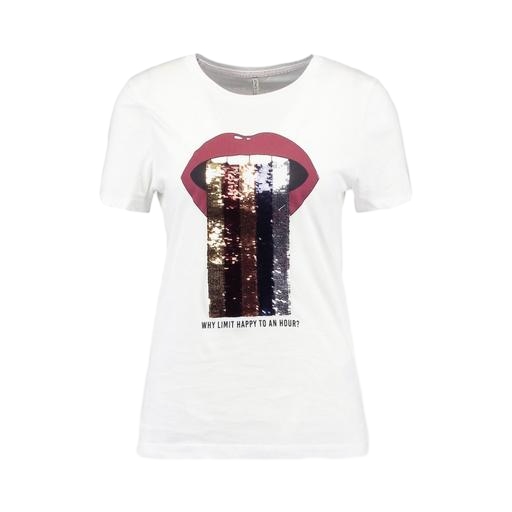
white graphic t-shirt only macy, only white t-shirt, white petite t-shirt only macy, white background